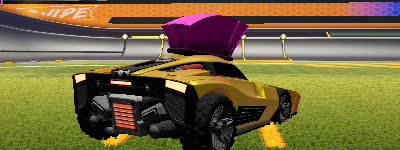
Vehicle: breakout